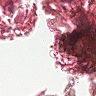
Metastatic tissue present: no